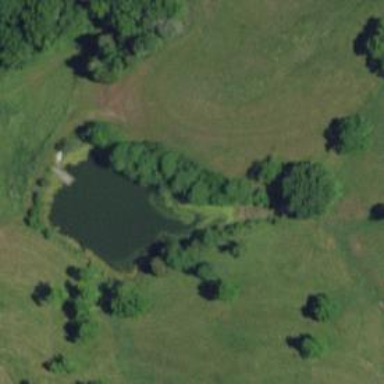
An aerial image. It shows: Pond with natural water.